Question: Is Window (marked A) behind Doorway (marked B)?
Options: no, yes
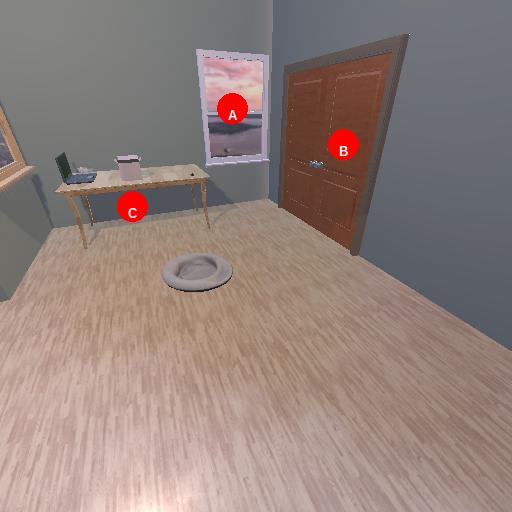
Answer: no